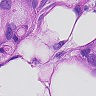
Metastatic tissue present: yes